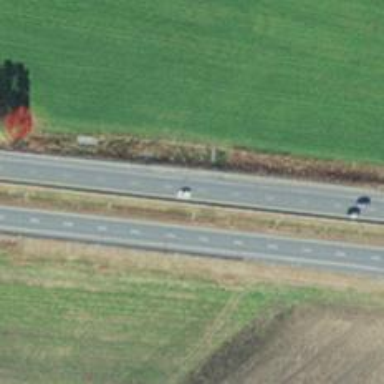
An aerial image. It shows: Expressway with asphalt surface classified as trunk highway.